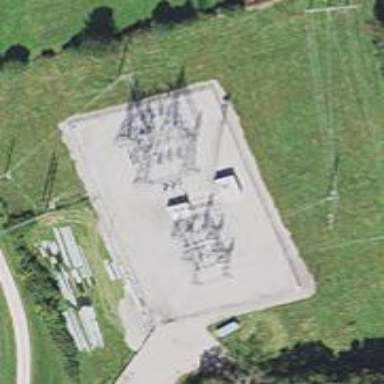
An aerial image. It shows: Power tower.